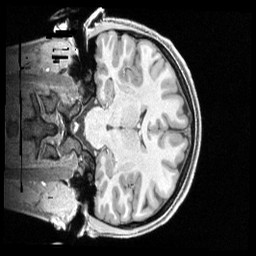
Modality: T1w
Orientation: coronal
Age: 20
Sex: female
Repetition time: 2.4 s
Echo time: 0.00222 s